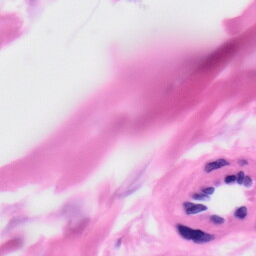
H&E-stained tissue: Skin